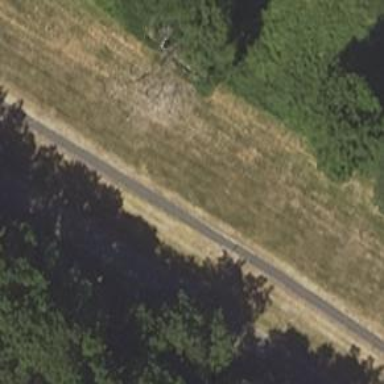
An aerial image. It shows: Asphalt track with grade 1 quality. There is embankment along the track.